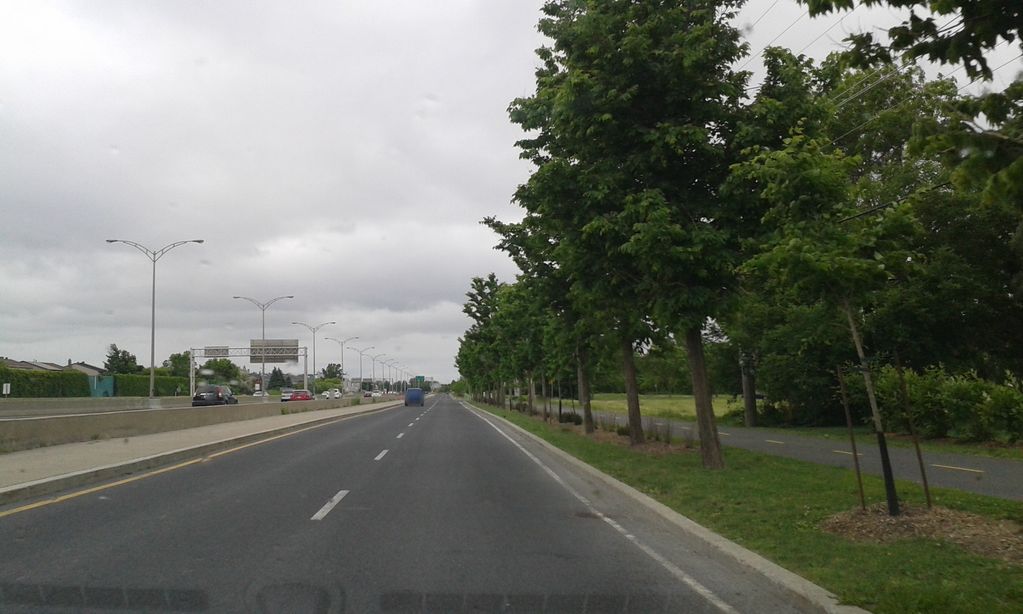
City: montreal